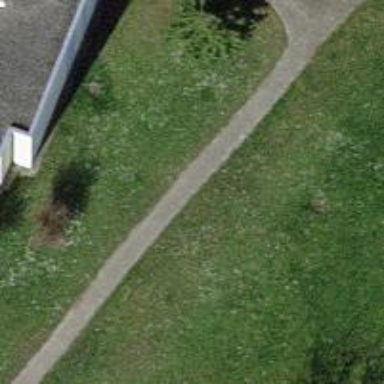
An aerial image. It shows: Path made of paving stones.